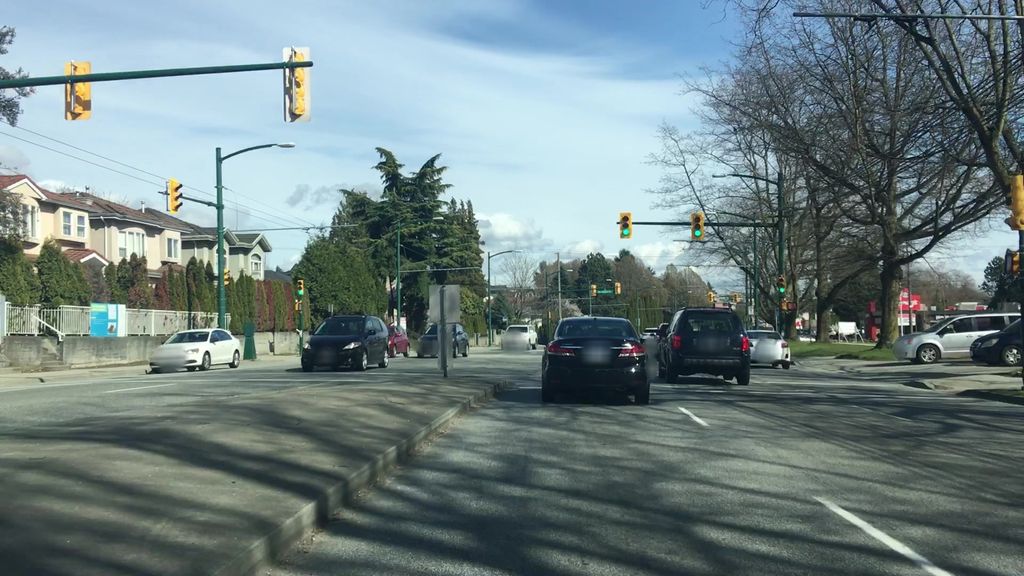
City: vancouver